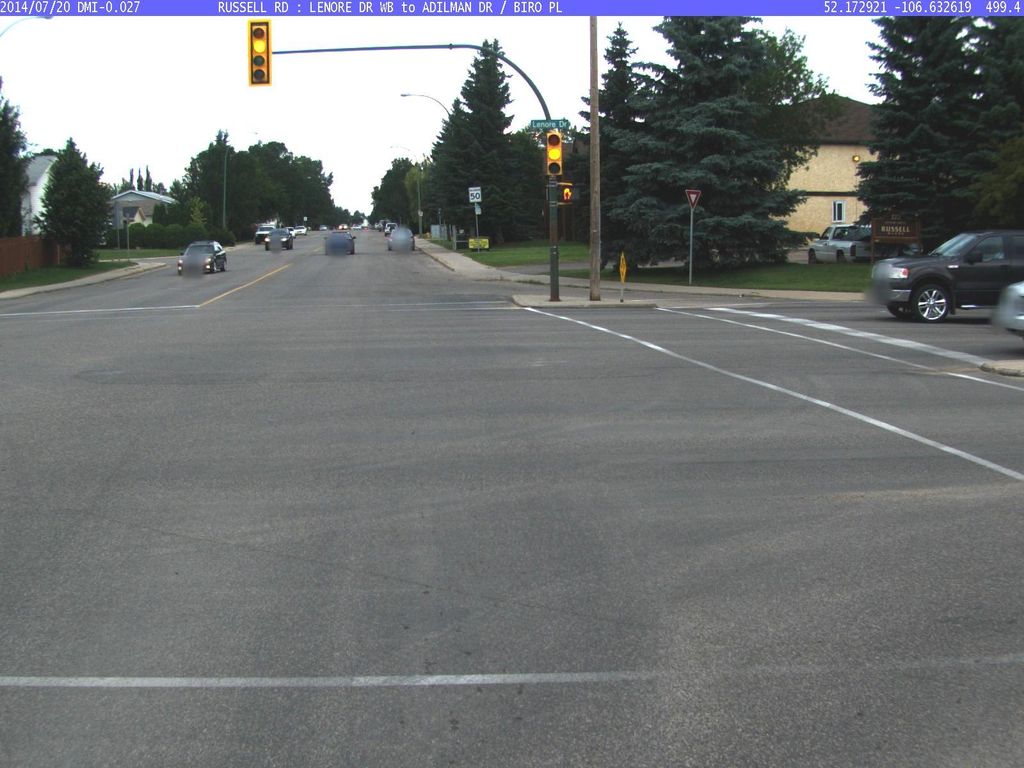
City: saskatoon